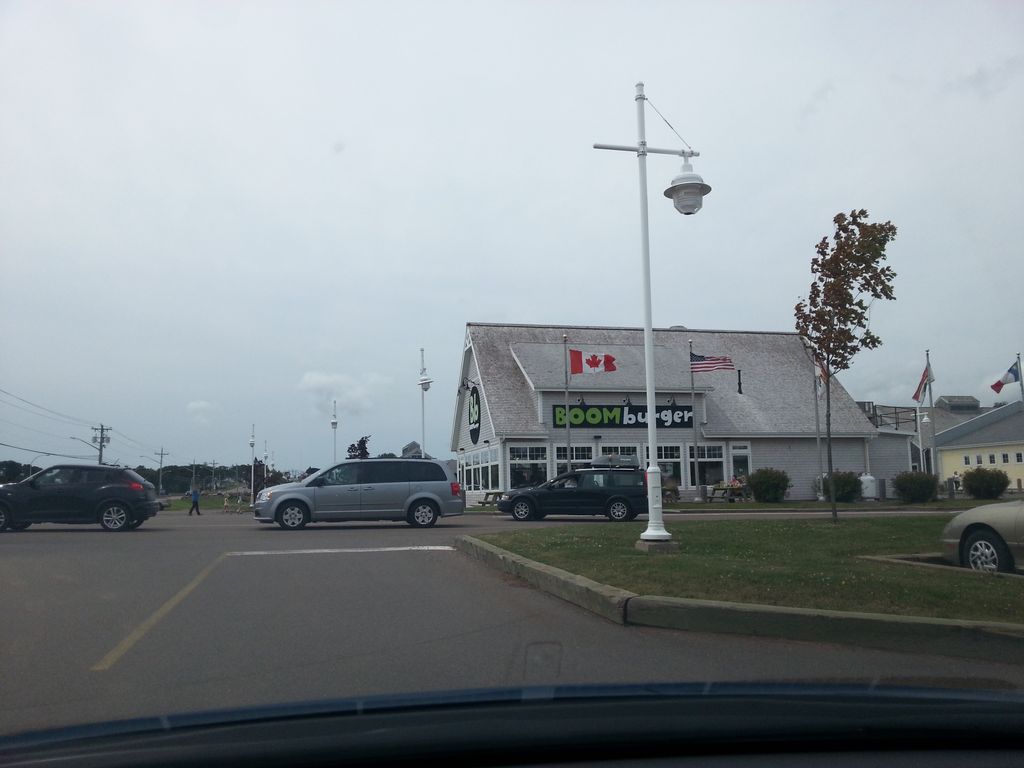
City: charlottetown